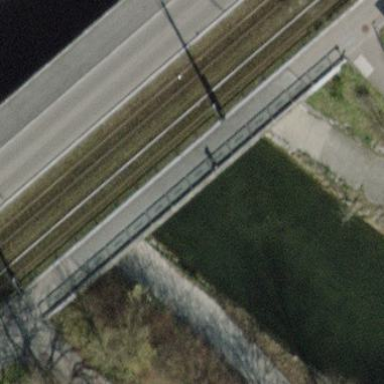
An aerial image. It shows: Man-made bridge.